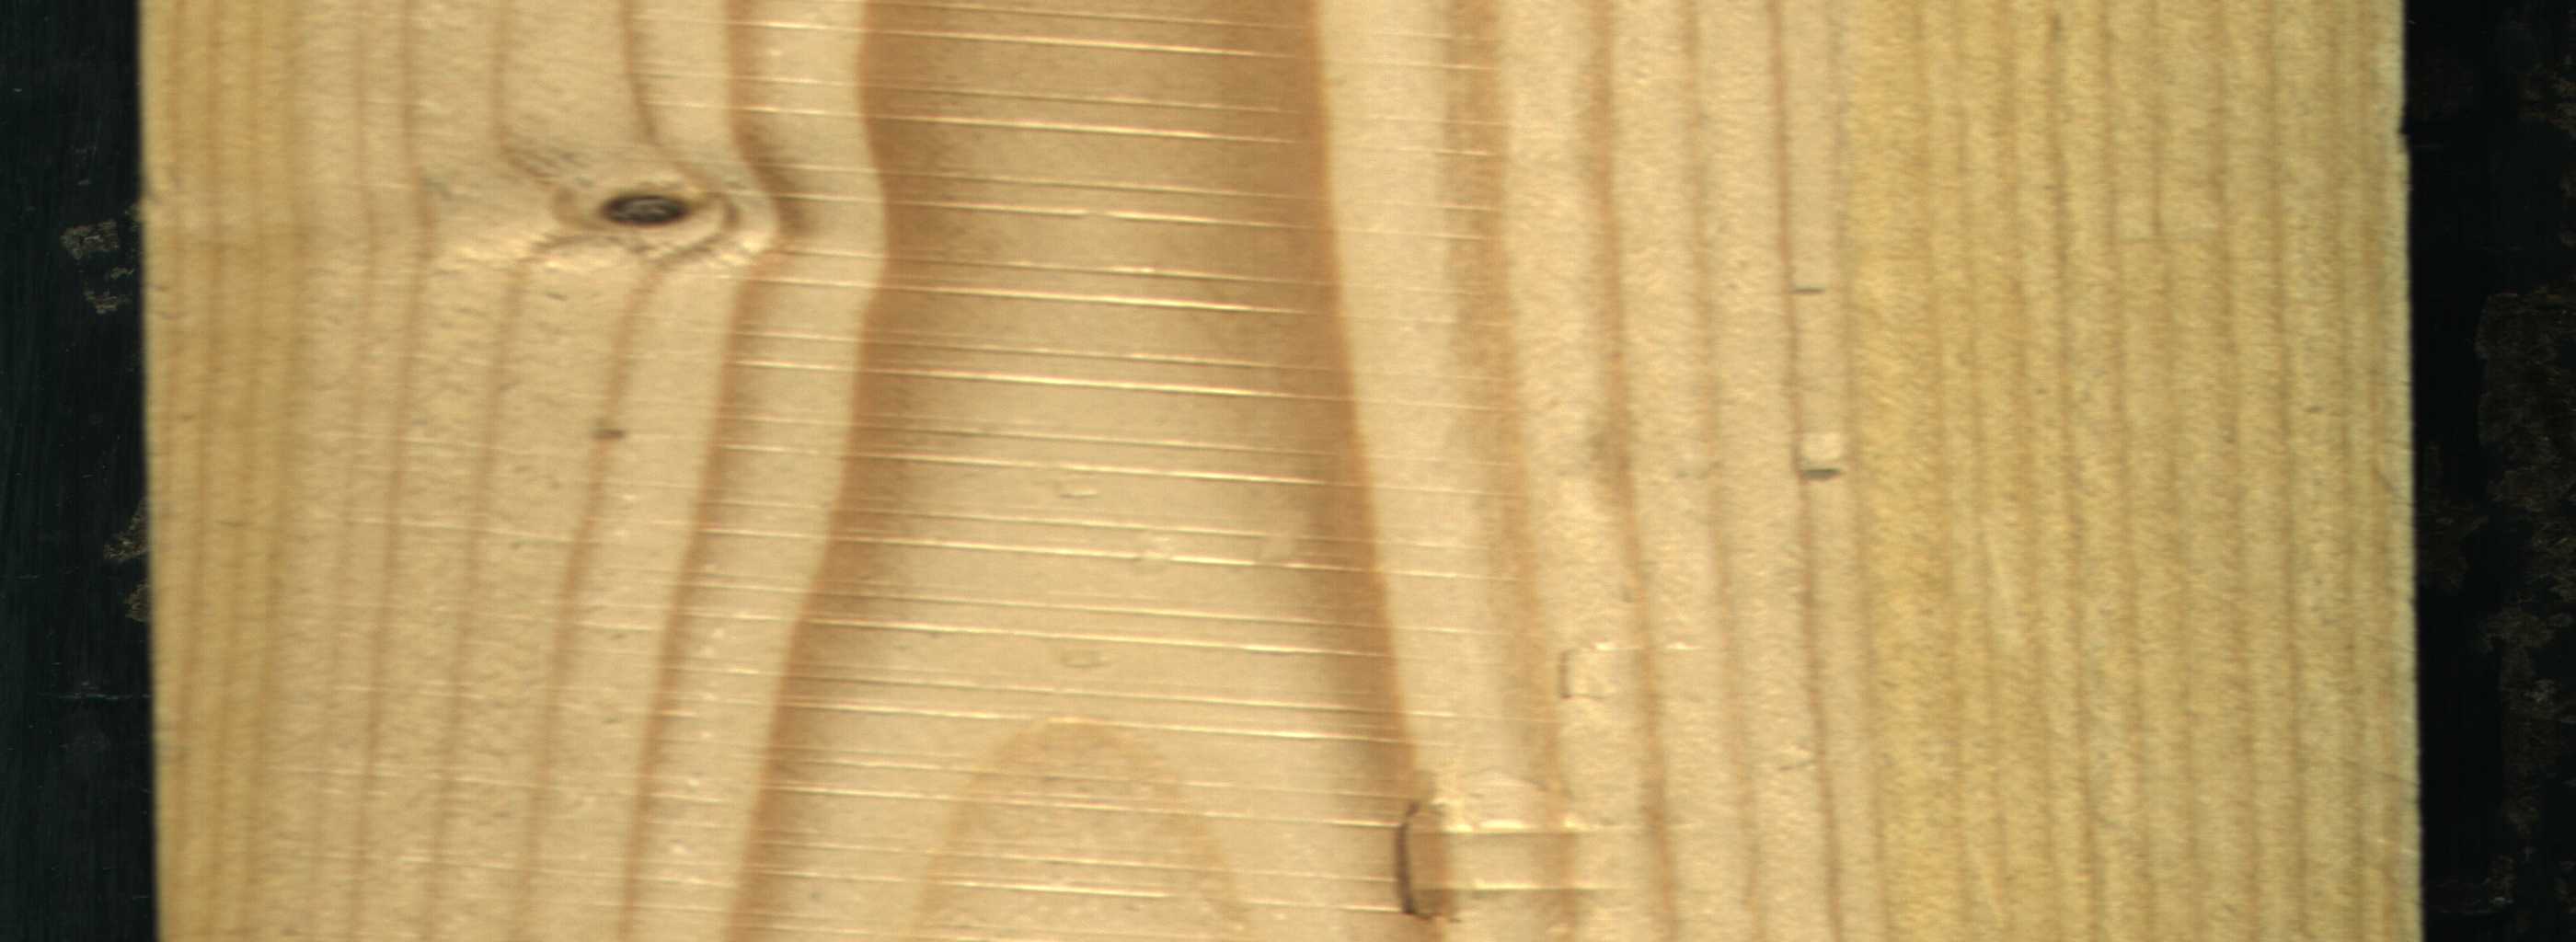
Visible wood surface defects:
Dead_Knot